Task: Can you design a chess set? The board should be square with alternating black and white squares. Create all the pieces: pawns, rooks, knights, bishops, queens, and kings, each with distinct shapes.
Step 1889:
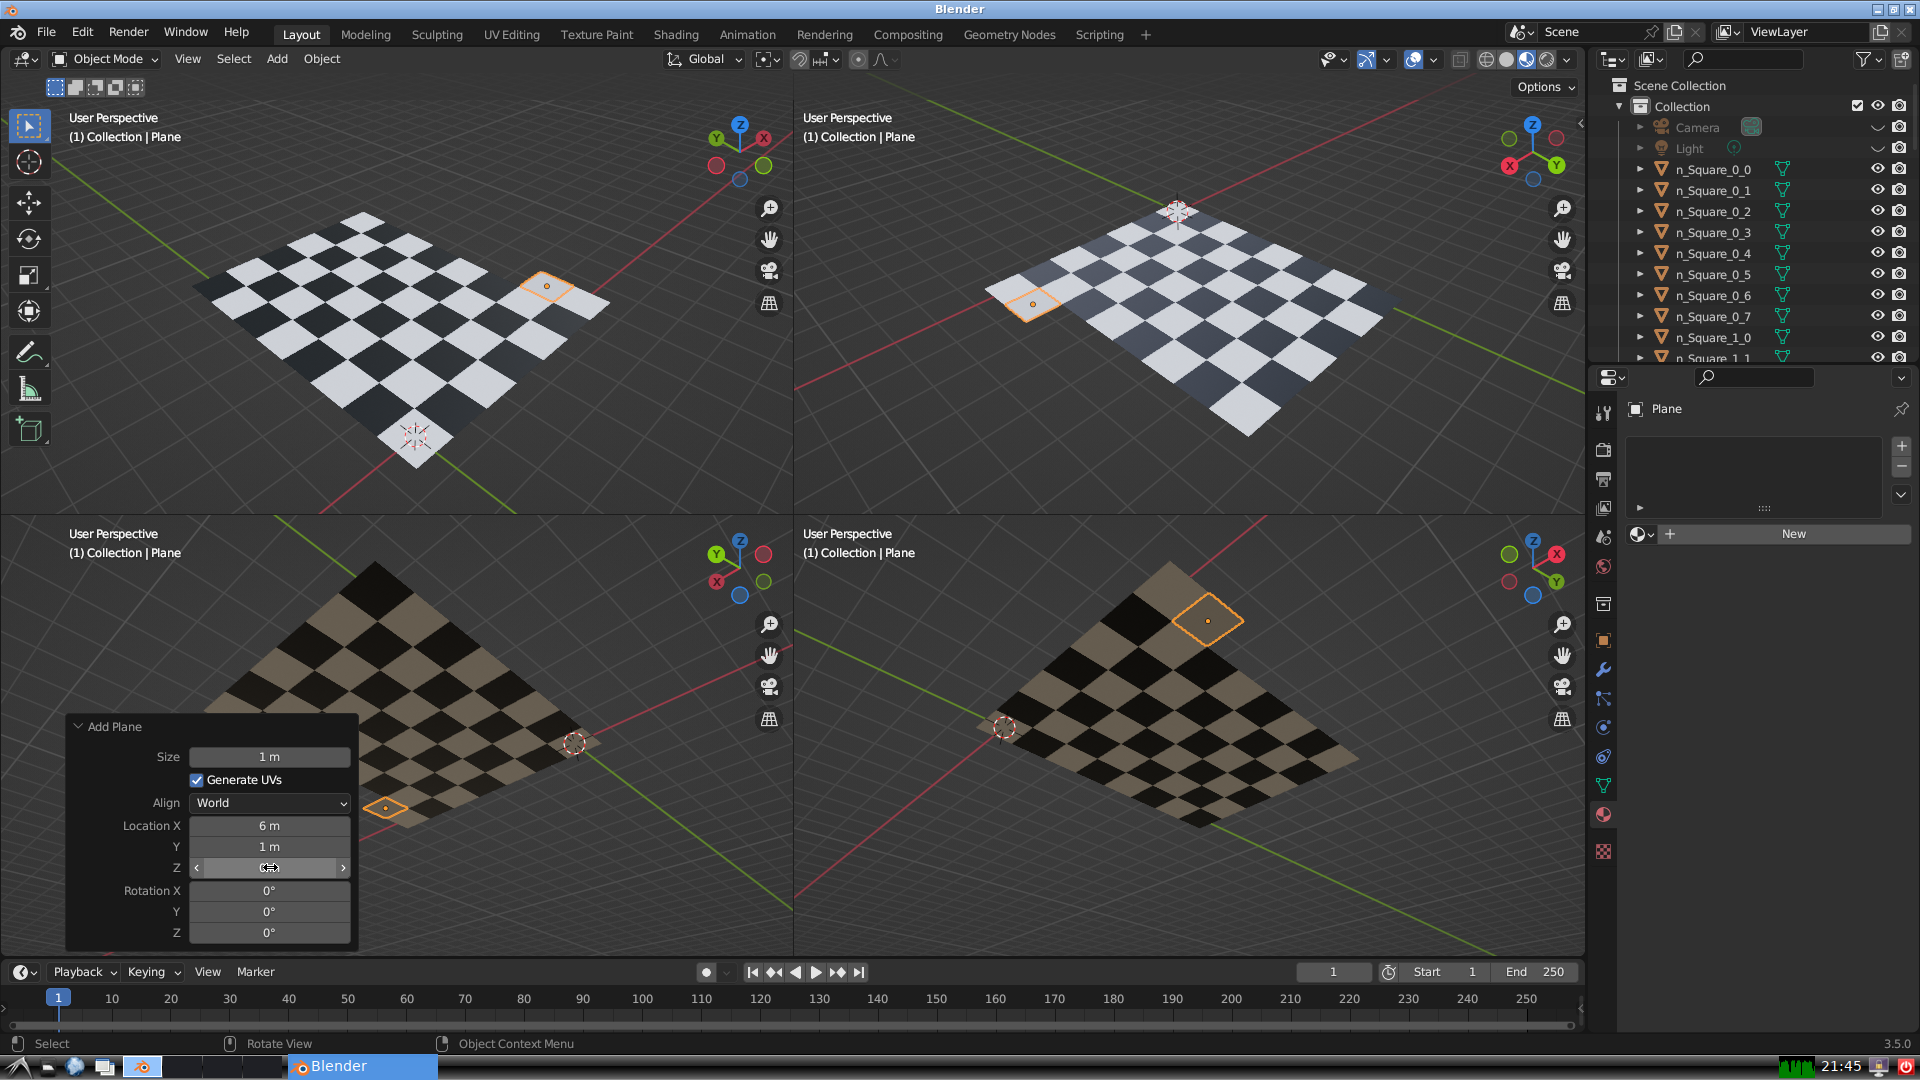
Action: {"mouse_move": [960, 540]}